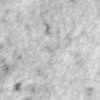
Label: no_change